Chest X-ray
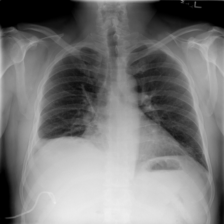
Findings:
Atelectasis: negative
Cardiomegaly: negative
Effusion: positive
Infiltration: positive
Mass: negative
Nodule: negative
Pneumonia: positive
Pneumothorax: negative
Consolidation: negative
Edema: negative
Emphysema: negative
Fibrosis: negative
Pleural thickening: negative
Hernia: negative